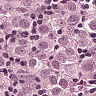
Metastatic tissue present: yes